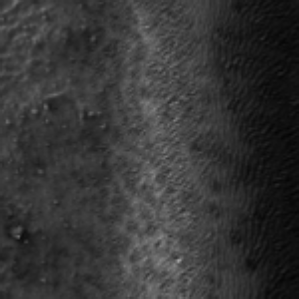
Label: frost